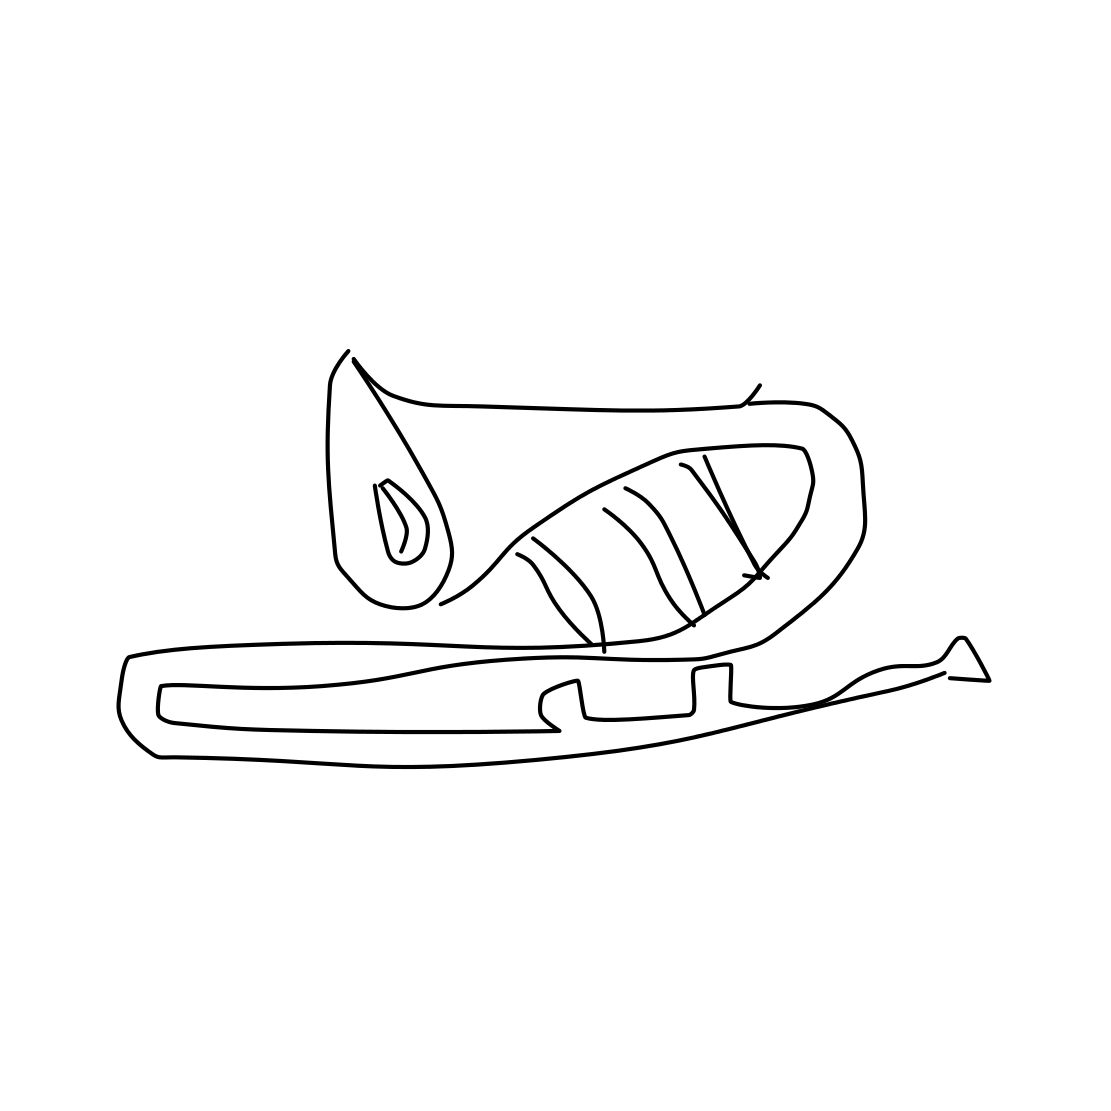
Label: trombone